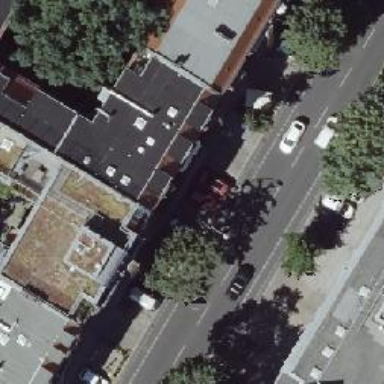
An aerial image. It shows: Pub.